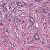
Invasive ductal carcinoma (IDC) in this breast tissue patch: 1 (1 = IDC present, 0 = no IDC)